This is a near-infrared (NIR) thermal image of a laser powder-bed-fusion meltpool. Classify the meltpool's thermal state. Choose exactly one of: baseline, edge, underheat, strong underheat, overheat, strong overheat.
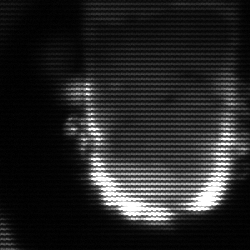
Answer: baseline